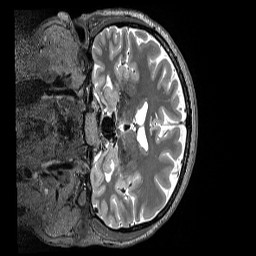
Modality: T2w
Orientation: coronal
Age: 39
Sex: female
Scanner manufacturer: siemens
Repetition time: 3.2 s